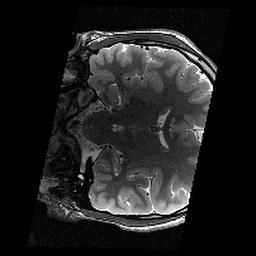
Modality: T2w
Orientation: coronal
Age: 12
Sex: male
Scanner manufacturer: siemens
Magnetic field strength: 3 T
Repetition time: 9.23 s
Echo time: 0.067 s